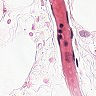
Metastatic tissue present: no